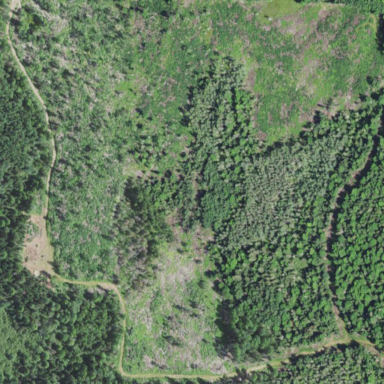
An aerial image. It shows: Clearcut man-made area surrounded by scrub vegetation.